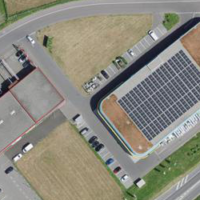
EUNIS habitat code: 55
Species observed at this site:
Fagus sylvatica